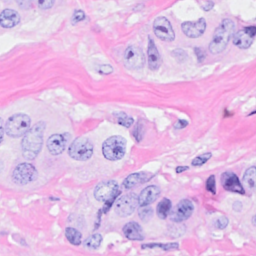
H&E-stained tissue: Breast